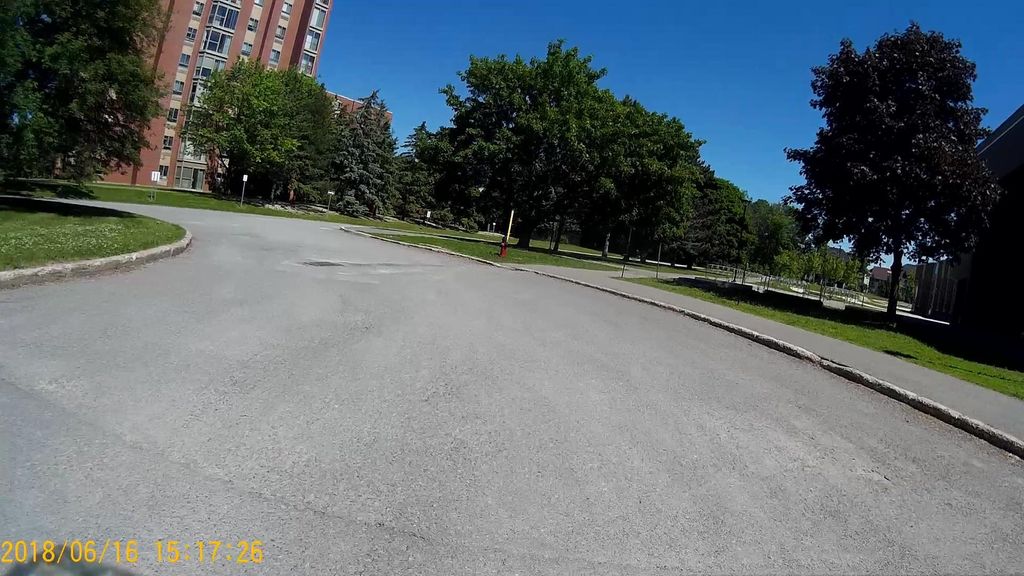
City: ottawa-gatineau